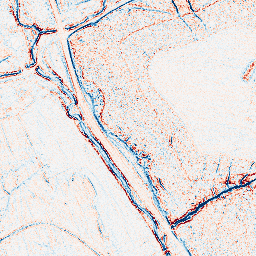
Category: edge_preserving
Decomposition family: bilateral
Decomposition parameters: d: 5
sigma_color: 75
sigma_space: 50
Upsampling method: cubic_catmull_rom
Upsampling parameters: scale: 4
Upsampling scale: 4